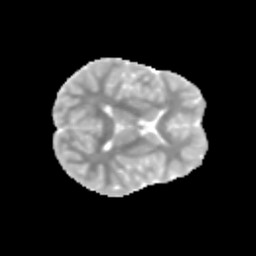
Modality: MD
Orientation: axial
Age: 9
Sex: female
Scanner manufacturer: siemens
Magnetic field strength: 3 T
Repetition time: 3.8 s
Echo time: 0.07 s